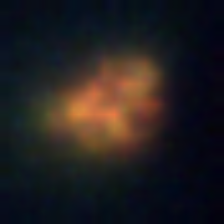
Taxon: Unknown_detritus
Group: Unknown